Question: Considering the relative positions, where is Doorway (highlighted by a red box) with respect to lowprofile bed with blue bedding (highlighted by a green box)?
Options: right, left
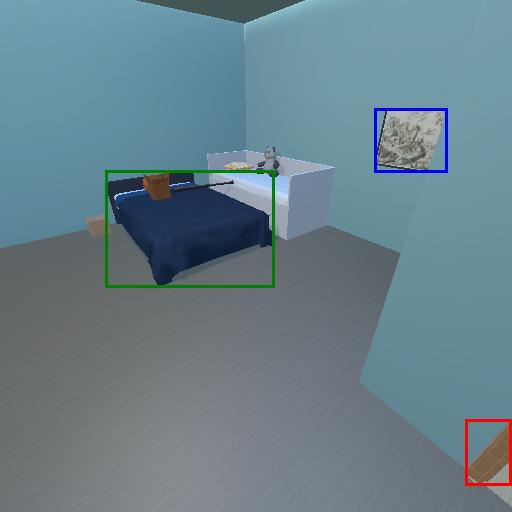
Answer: right